Question: I have a login screen which look like this:

Basically, i want to setup so that after the following actions: when in this login screen -> enter background -> toggle darkmode or lightmode in settings -> enter foreground ,the 'dropShadowView' and its element are changed accordingly. Here down below is my code:
-
'''
override func viewDidLoad() {
super.viewDidLoad()
setupForDarkmode()
NotificationCenter.default.addObserver(self, selector: #selector(willEnterForeground), name: UIApplication.willEnterForegroundNotification, object: nil)
}
'''
-
'''
@objc func willEnterForeground() {
setupForDarkmode()
}
private func setupForDarkmode() {
if #available(iOS 13.0, *) {
overrideUserInterfaceStyle = .unspecified
if traitCollection.userInterfaceStyle == .dark {
dropShadowView.backgroundColor = .black
userNameTextField.backgroundColor = .black
userNameTextField.textColor = .white
passwordTextField.backgroundColor = .black
passwordTextField.textColor = .white
} else {
dropShadowView.backgroundColor = .white
userNameTextField.backgroundColor = .gray
userNameTextField.textColor = .blue
passwordTextField.backgroundColor = .gray
passwordTextField.textColor = .blue
}
}
}
'''
-
However these above code wasn't worked as i expected. The first time it enter foreground right after the change in setting, the 'dropShadowView' and its element keep its appearance until the second time.
After debug a while, i found that right after the change in settings (lightmode -> darkmode for exp), at line 'if traitCollection.userInterfaceStyle == .dark {', it wasn't recognized current 'userInterfaceStyle' at first (unlike system's background color).
My application's target is lower than iOS 11 so i also have some prolem using colorset.
The question is is there and posible way to update the UI for darkmode programmatically when enter foreground?
Thanks in advance.
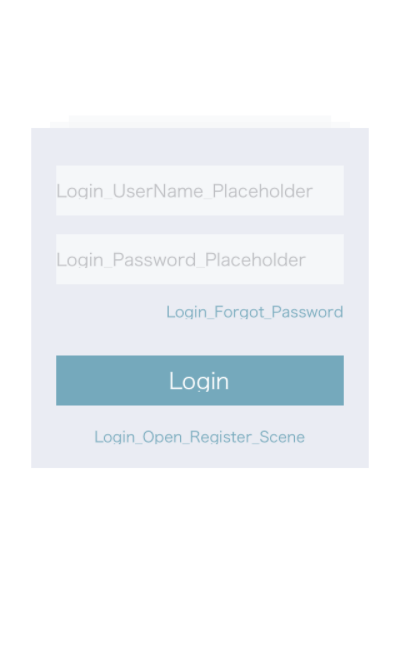
Answer: The problem is solved. I used custom color and UI was automatically update:
<URL>
It should look like this:
'''
extension UIColor {
static var dropShadowViewBackground: UIColor {
if #available(iOS 13.0, *) {
return UIColor { (traits) -> UIColor in
// Return one of two colors depending on light or dark mode
return traits.userInterfaceStyle == .dark ? .black : .white
}
} else {
// Same old color used for iOS 12 and earlier
return .white
}
}
}
'''
This work perfectly!